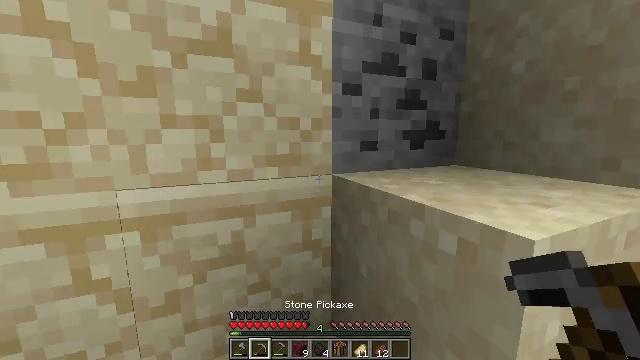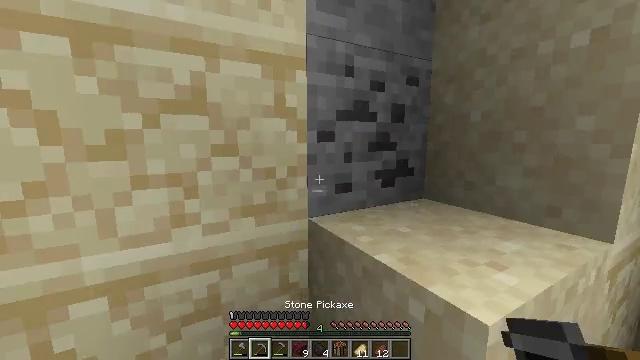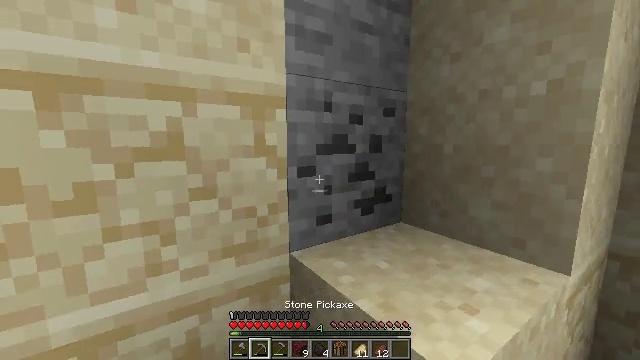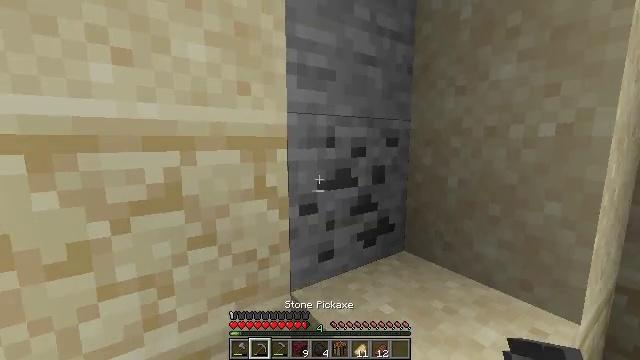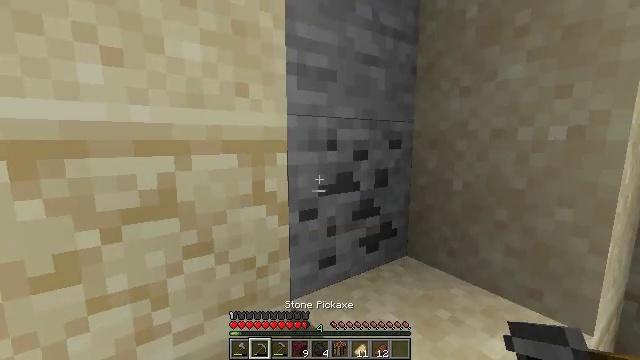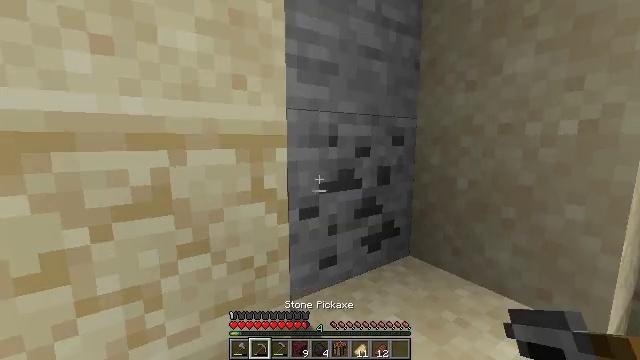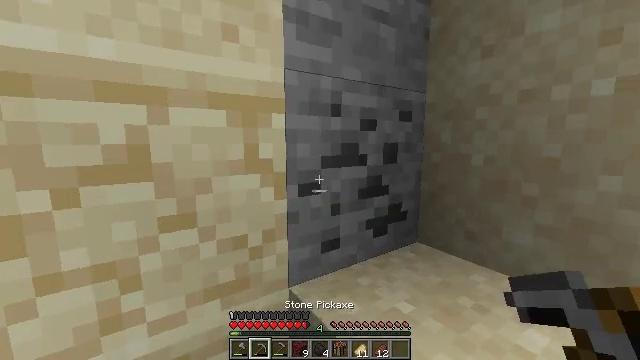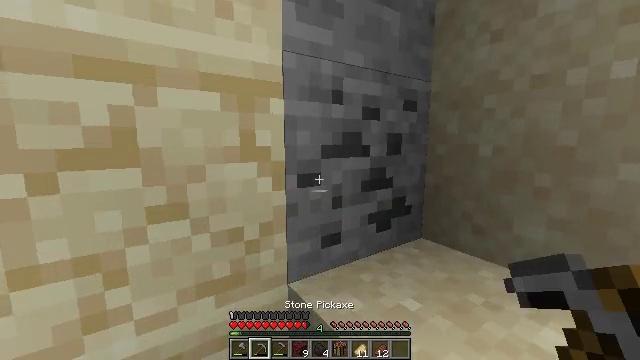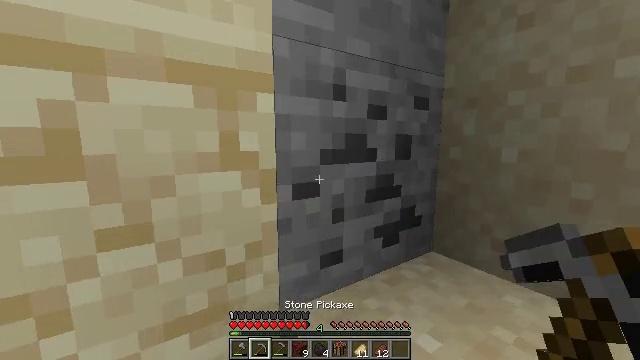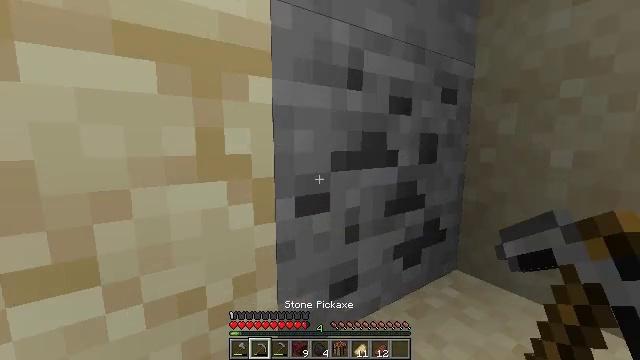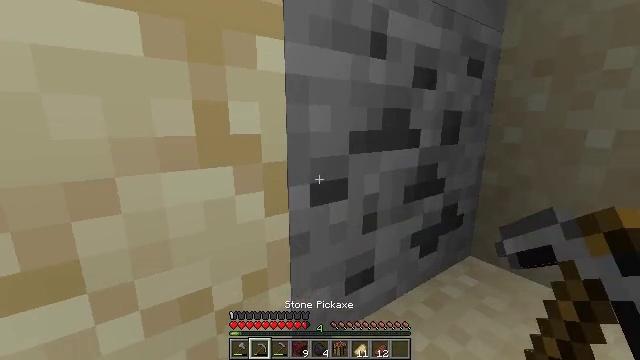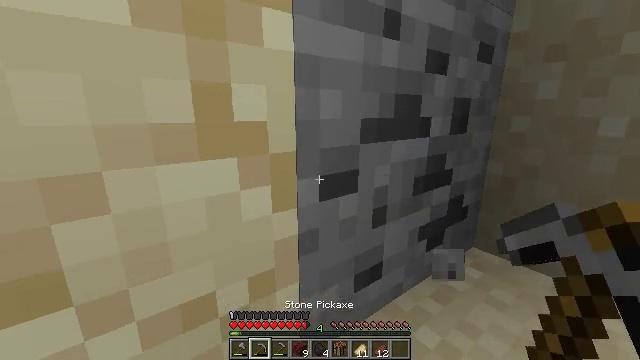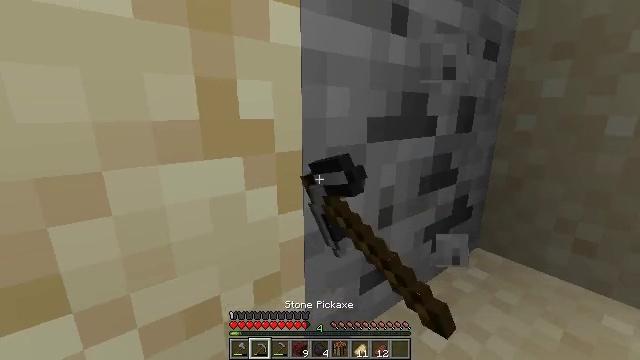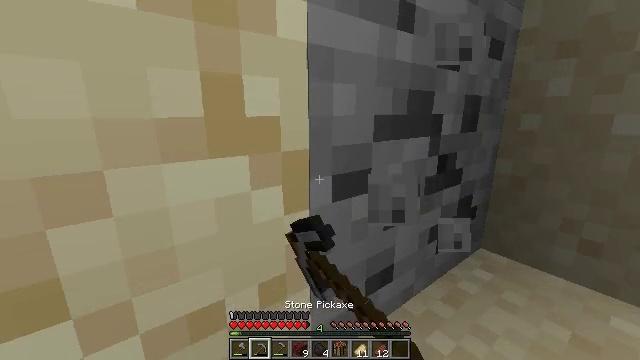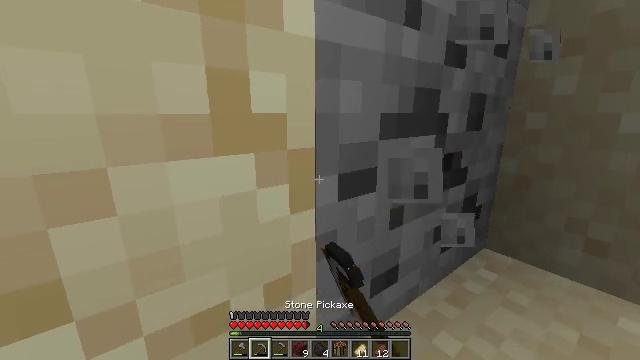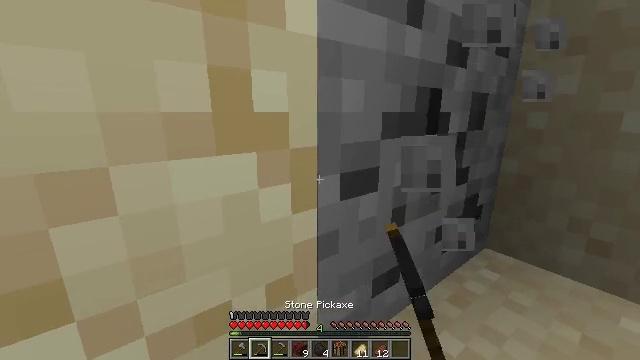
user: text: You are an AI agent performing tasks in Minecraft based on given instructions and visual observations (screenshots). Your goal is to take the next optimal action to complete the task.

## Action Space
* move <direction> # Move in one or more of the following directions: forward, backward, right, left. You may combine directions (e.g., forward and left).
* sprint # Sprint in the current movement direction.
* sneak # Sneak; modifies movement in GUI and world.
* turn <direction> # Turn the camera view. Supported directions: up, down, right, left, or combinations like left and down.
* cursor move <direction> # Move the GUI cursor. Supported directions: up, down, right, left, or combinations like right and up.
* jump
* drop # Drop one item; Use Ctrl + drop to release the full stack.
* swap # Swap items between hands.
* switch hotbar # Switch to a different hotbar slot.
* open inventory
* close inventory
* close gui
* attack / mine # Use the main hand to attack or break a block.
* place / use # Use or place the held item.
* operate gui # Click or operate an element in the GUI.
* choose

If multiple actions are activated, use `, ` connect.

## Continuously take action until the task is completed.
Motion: motion action
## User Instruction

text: Attack the sandstone to break it.
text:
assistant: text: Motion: move forward, turn right and up, jump
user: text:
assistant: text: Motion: move forward, turn right, jump
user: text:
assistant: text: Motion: move forward
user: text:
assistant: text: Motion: move forward
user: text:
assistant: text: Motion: move forward
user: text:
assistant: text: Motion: move forward
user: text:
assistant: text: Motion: move forward
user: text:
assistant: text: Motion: move forward
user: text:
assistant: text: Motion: move forward
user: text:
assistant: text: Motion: turn down
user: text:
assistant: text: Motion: turn right and down, attack / mine
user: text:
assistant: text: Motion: attack / mine
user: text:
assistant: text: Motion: attack / mine
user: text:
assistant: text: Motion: attack / mine
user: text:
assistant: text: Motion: attack / mine
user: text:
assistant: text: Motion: attack / mine
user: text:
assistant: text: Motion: attack / mine
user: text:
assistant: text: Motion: attack / mine
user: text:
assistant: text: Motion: attack / mine
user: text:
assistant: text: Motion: attack / mine
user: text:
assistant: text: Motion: attack / mine
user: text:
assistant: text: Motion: attack / mine
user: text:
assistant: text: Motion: move right, attack / mine
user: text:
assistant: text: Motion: move right, attack / mine
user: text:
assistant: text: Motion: move right, attack / mine
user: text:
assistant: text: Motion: turn right, attack / mine
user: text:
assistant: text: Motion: attack / mine